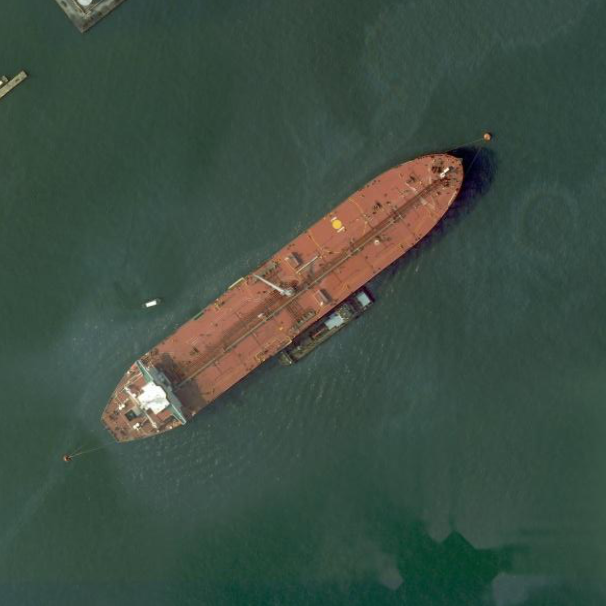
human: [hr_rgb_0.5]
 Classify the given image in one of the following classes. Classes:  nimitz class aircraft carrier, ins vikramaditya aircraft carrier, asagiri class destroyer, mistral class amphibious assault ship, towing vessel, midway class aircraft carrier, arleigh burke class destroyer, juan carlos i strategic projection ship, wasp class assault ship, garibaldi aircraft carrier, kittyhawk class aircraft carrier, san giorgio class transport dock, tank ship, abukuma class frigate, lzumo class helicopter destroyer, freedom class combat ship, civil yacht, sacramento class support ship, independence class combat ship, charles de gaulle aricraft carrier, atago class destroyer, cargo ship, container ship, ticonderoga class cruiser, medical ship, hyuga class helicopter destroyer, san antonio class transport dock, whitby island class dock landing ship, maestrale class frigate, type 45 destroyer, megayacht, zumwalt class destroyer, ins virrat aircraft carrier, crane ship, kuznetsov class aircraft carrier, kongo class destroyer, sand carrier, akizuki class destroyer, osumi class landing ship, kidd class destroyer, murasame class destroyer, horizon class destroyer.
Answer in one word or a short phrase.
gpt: Tank ship